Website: bh-photo
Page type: delivery-shipping
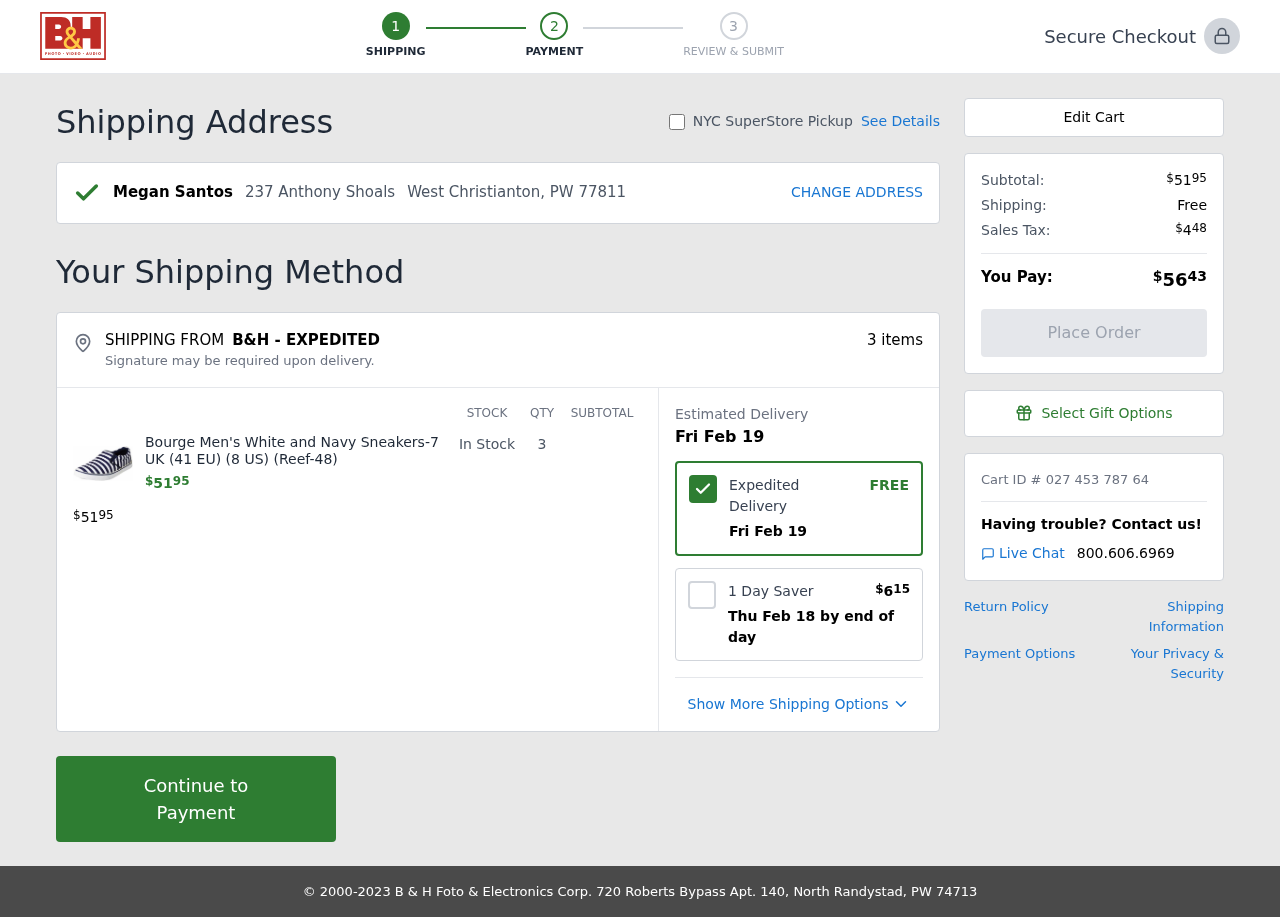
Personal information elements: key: PII_CITY_STATE_ZIP
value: West Christianton, PW 77811
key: PII_FULLNAME
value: Megan Santos
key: PII_STREET
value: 237 Anthony Shoals
Product elements: key: PRODUCT1_NAME
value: Bourge Men's White and Navy Sneakers-7 UK (41 EU) (8 US) (Reef-48)
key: PRODUCT1_PRICE
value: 51.95
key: PRODUCT1_QUANTITY
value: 3
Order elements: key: ORDER_NUM_ITEMS
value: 3 items
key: ORDER_SUBTOTAL
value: $5195
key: ORDER_DELIVERY_DATE
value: Fri Feb 19
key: ORDER_SHIPPING_COST_ALT
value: $615
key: ORDER_SHIPPING_DATE
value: Thu Feb 18 by end of day
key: ORDER_SHIPPING_COST
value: Free
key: ORDER_TAX
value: $448
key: ORDER_TOTAL
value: $5643
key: ORDER_ID
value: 027 453 787 64